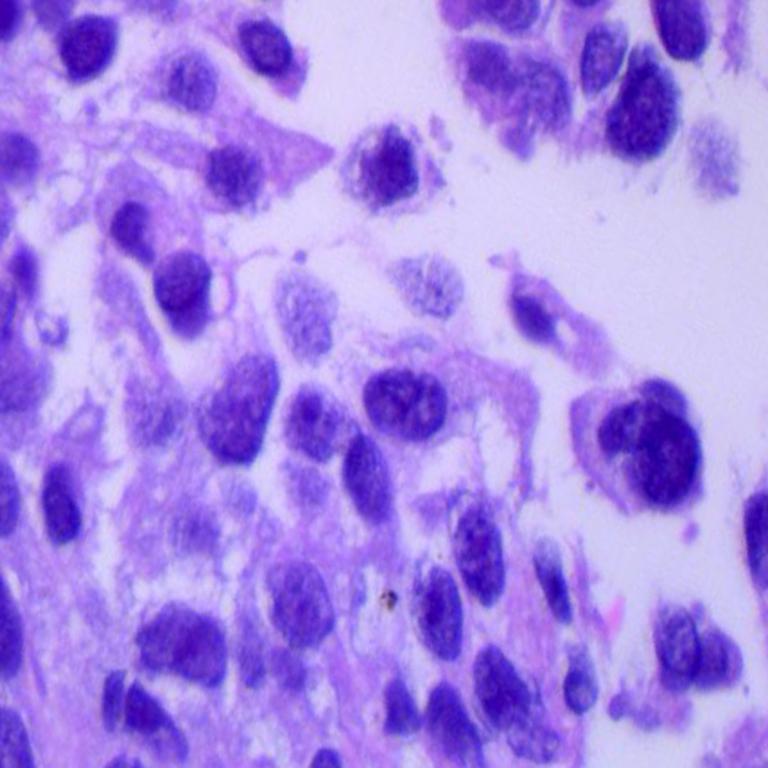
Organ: lung
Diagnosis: adenocarcinomas